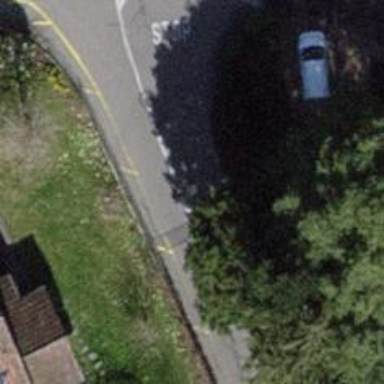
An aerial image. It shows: Bus stop with platform for public transport.